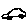
Label: car